Interaction volume radius: 5 \u00c5
Interaction volume height: 15 \u00c5
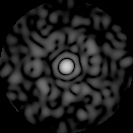
Disorder parameter: 0.7428